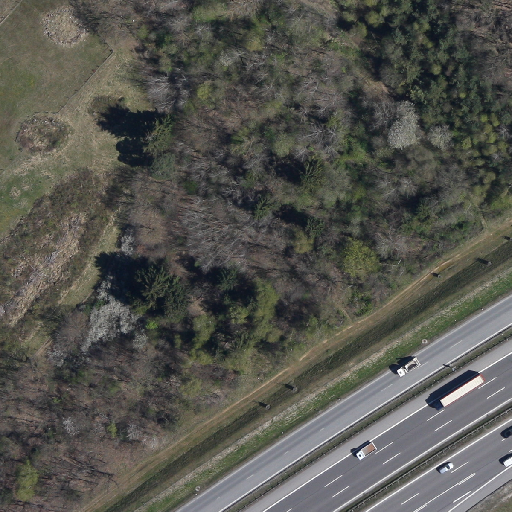
Referring expression: light-duty vehicle driving on the road